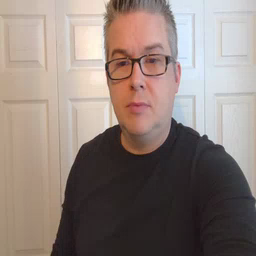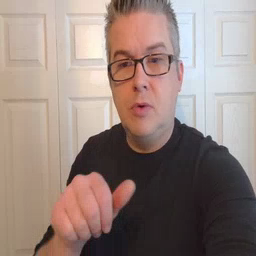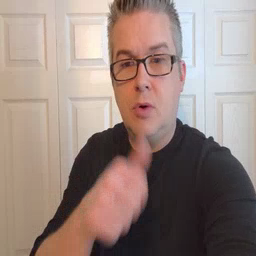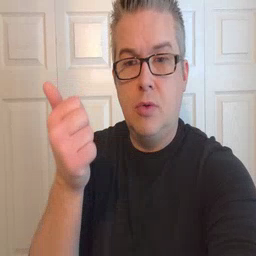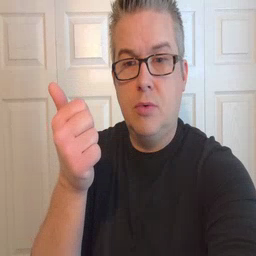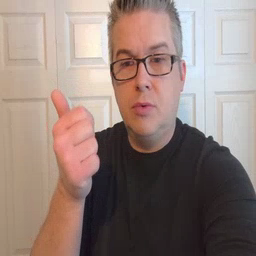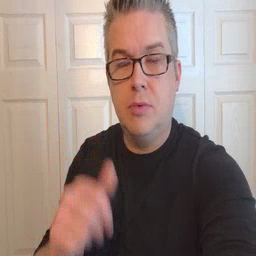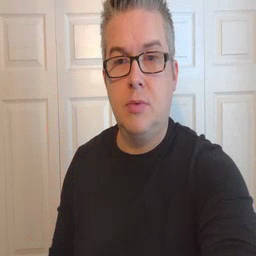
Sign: another